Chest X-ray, PA view. Patient: 23 years old, sex F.
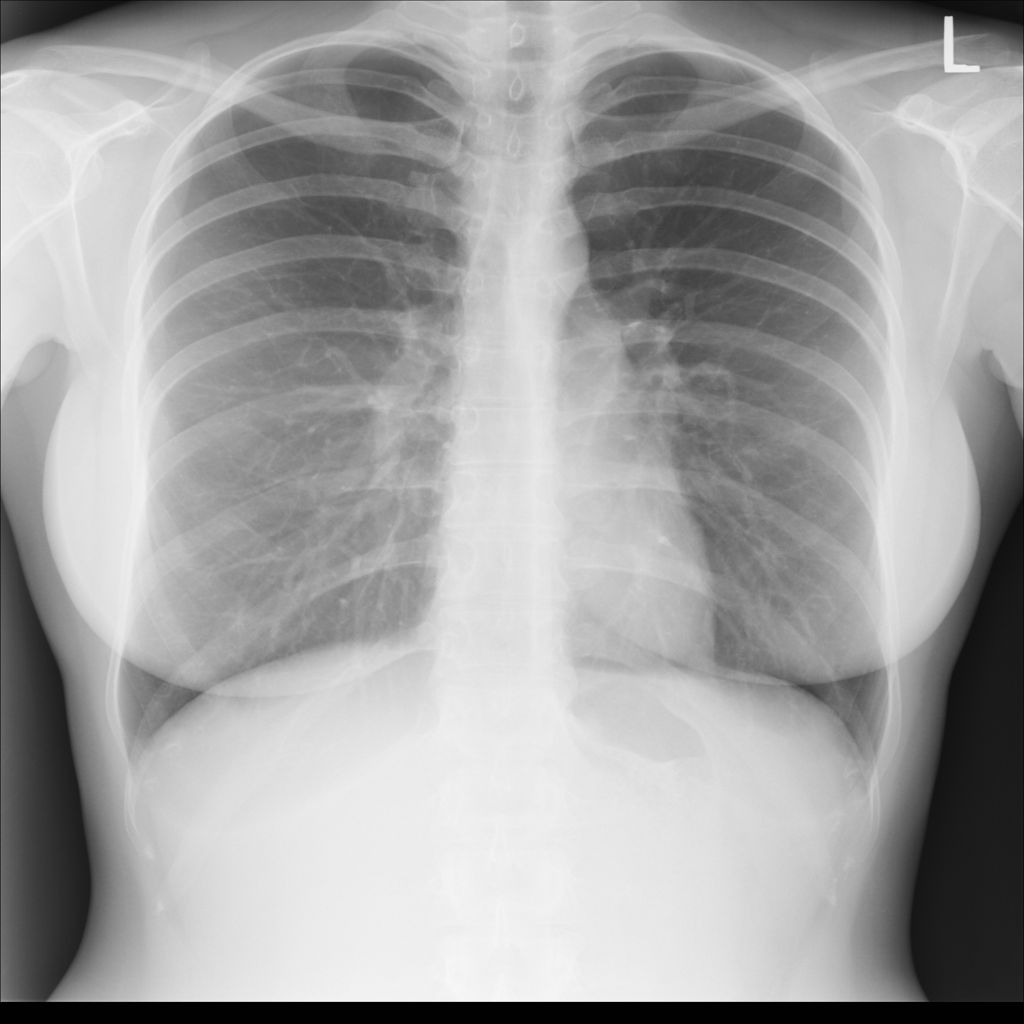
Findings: No Finding